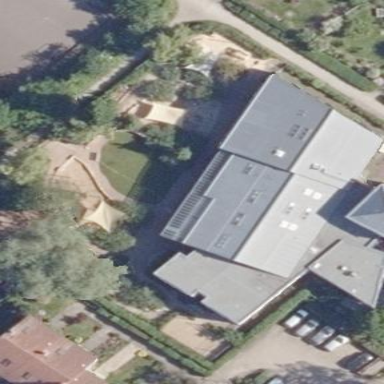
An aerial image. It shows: Kindergarten.